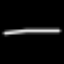
Label: line